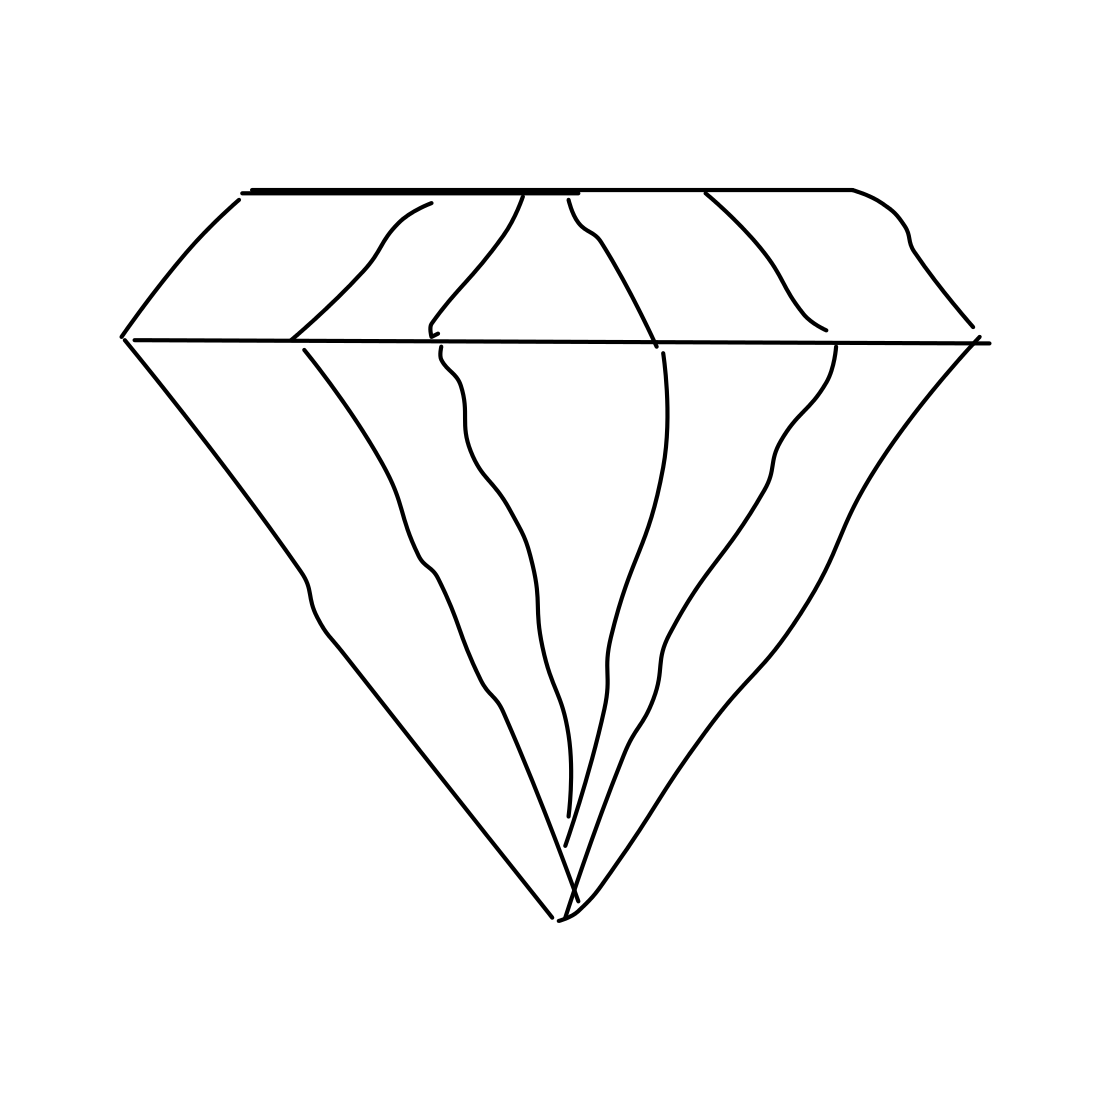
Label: diamond